Field crop: tomato
Growth stage: 1
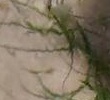
Species: cyperus